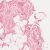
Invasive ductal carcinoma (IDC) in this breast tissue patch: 0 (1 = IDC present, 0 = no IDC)